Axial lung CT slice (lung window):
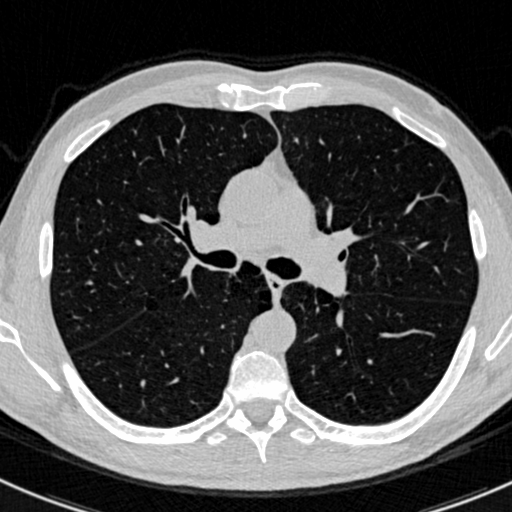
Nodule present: no